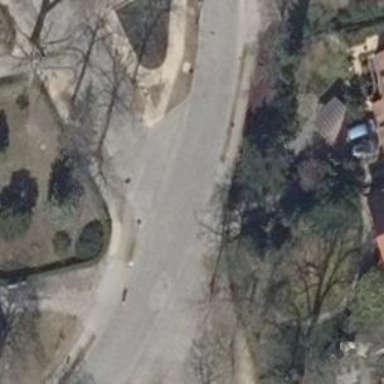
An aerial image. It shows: Secondary road with separate sidewalks on both sides.